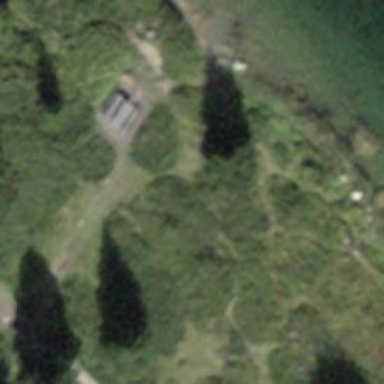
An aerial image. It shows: Picnic table located in leisure land area.